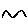
Label: zigzag